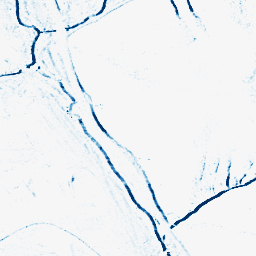
Category: morphological
Decomposition family: morphological_rect
Decomposition parameters: operation: closing
width: 5
height: 3
Upsampling method: linear_exact
Upsampling parameters: scale: 8
Upsampling scale: 8